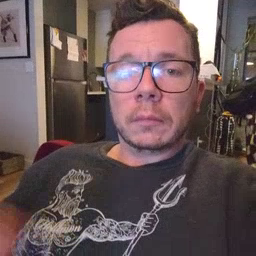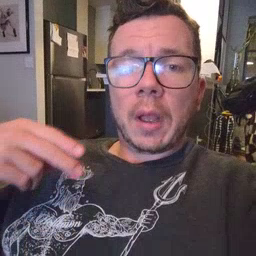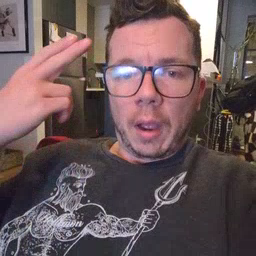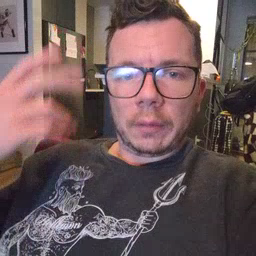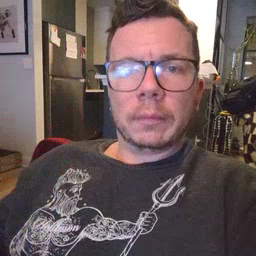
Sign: high